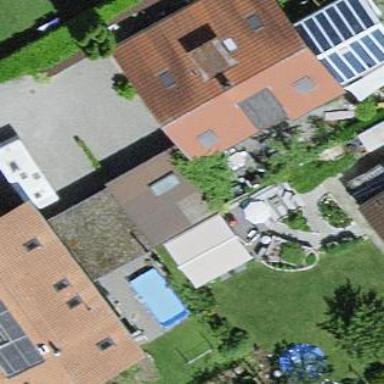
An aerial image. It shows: Garage.